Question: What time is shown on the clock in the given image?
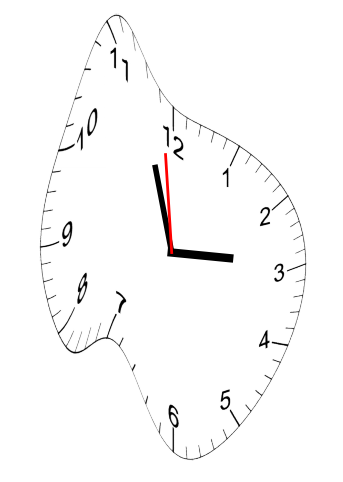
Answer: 02:56:59